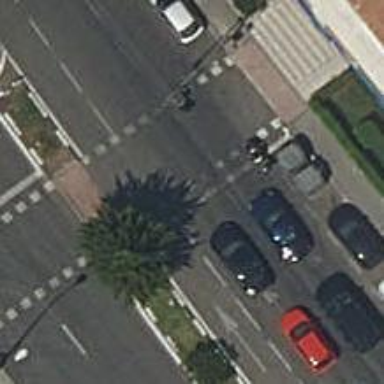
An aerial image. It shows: Zebra crossing with traffic signals.